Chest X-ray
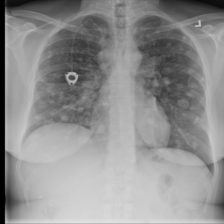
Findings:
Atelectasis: negative
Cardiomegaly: negative
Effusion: negative
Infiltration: negative
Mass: negative
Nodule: positive
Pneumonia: negative
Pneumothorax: negative
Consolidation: negative
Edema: negative
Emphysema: negative
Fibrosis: negative
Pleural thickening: negative
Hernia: negative